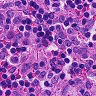
Metastatic tissue present: no